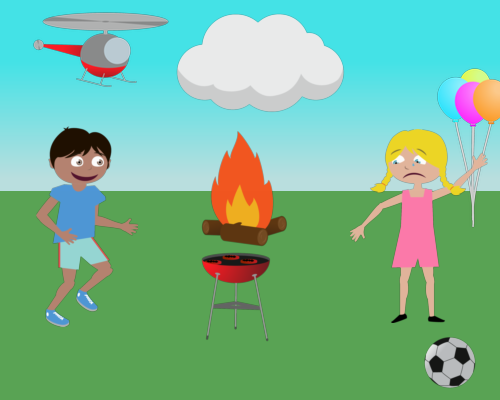
medium helicopter in sky faces right tail 1 4 inch from left edge large cloud 1 2 inch to right of it below sorry below helicopter is running boy facing right 1 inch from bottom and left witch hag right in frot of him grill with campfire on it on right is sad girl one hand in air on level with boy facing left medium balloons above her arm on right soccer ball in right lower corner